Question: I have an image spinner in my Android action bar, but when I click it, the images are not scaled down. This is a screenshot of my application:
Here is my spinner layout code:
'''
<?xml version="1.0" encoding="utf-8"?>
<LinearLayout xmlns:android="http://schemas.android.com/apk/res/android"
android:layout_width="match_parent"
android:layout_height="match_parent" >
<ImageView
android:id="@+id/icon"
android:layout_width="match_parent"
android:layout_height="match_parent"
android:scaleType="centerInside" >
</ImageView>
</LinearLayout>
'''
This is the item declaration in menu.xml:
'''
<item
android:id="@+id/menu_spinner"
android:actionViewClass="android.widget.Spinner"
android:showAsAction="ifRoom"
android:title="Share"/>
'''
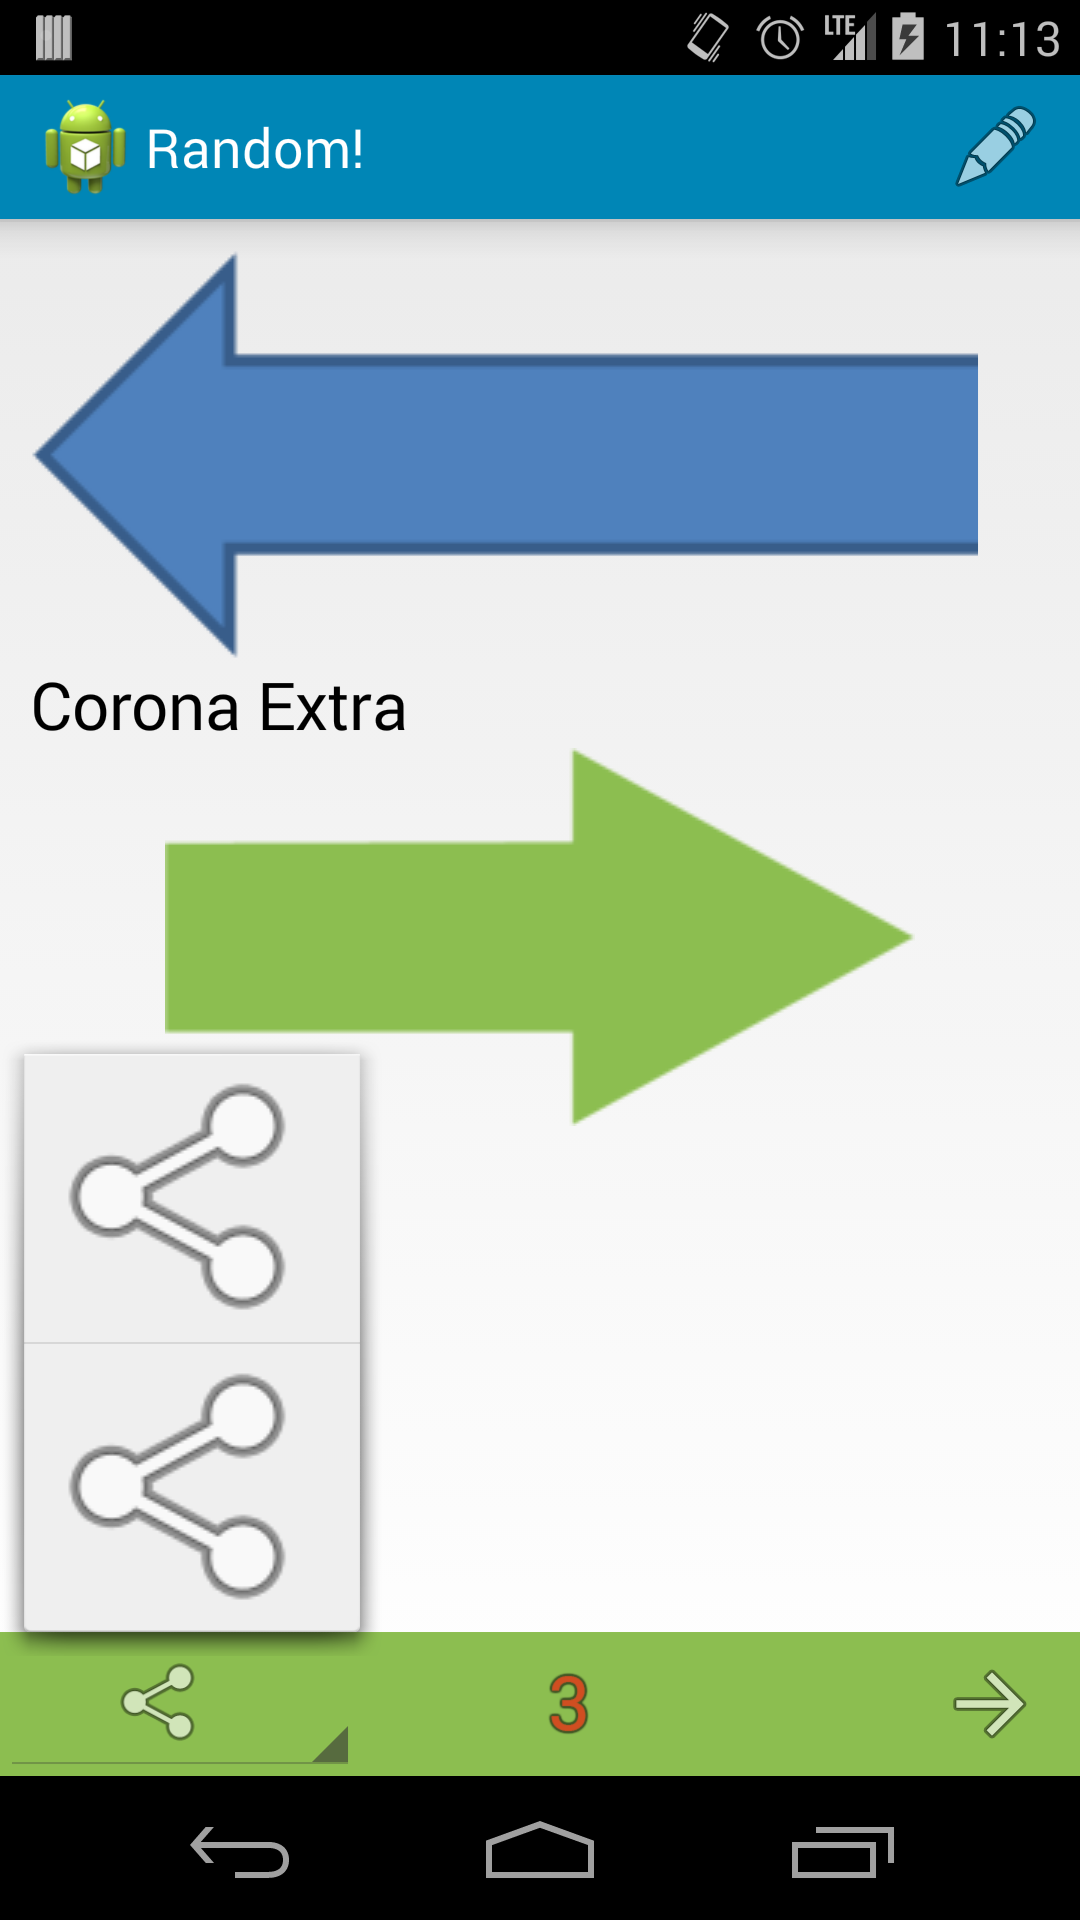
Answer: Use 'wrap_content' instead of 'match_parent' for 'ImageView' in both 'android:layout_width' and 'android:layout_height' as below...
'''
<?xml version="1.0" encoding="utf-8"?>
<LinearLayout xmlns:android="http://schemas.android.com/apk/res/android"
android:layout_width="match_parent"
android:layout_height="match_parent" >
<ImageView
android:id="@+id/icon"
android:layout_width="wrap_content"
android:layout_height="wrap_content"
android:scaleType="centerInside" >
</ImageView>
</LinearLayout>
'''